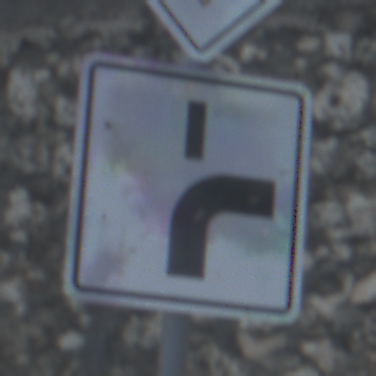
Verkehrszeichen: VerlaufVorfahrtsstrasse8
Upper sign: Vorfahrtsstrasse
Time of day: MorningAfternoon
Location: Outdoor (Suburban)
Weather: PartlyCloudy
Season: NotSpecified
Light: Natural